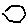
Label: hexagon